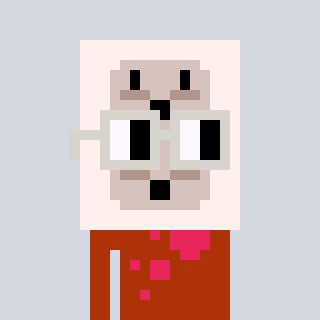
a pixel art character with square light gray glasses, a outlet-shaped head and a hotbrown-colored body on a cool background